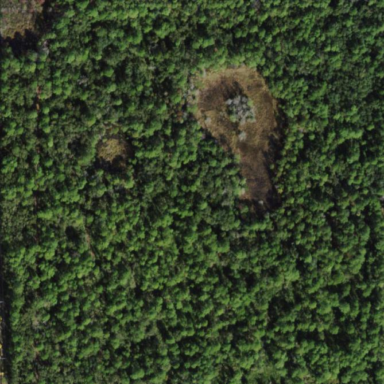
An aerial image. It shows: Forest area.